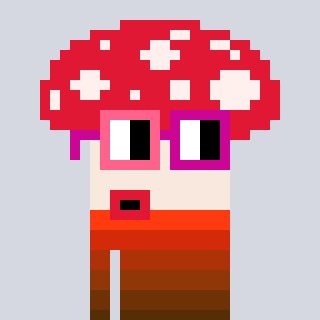
a pixel art character with square pink and red glasses, a mushroom-shaped head and a bege-colored body on a cool background